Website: macys
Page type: cross-sells
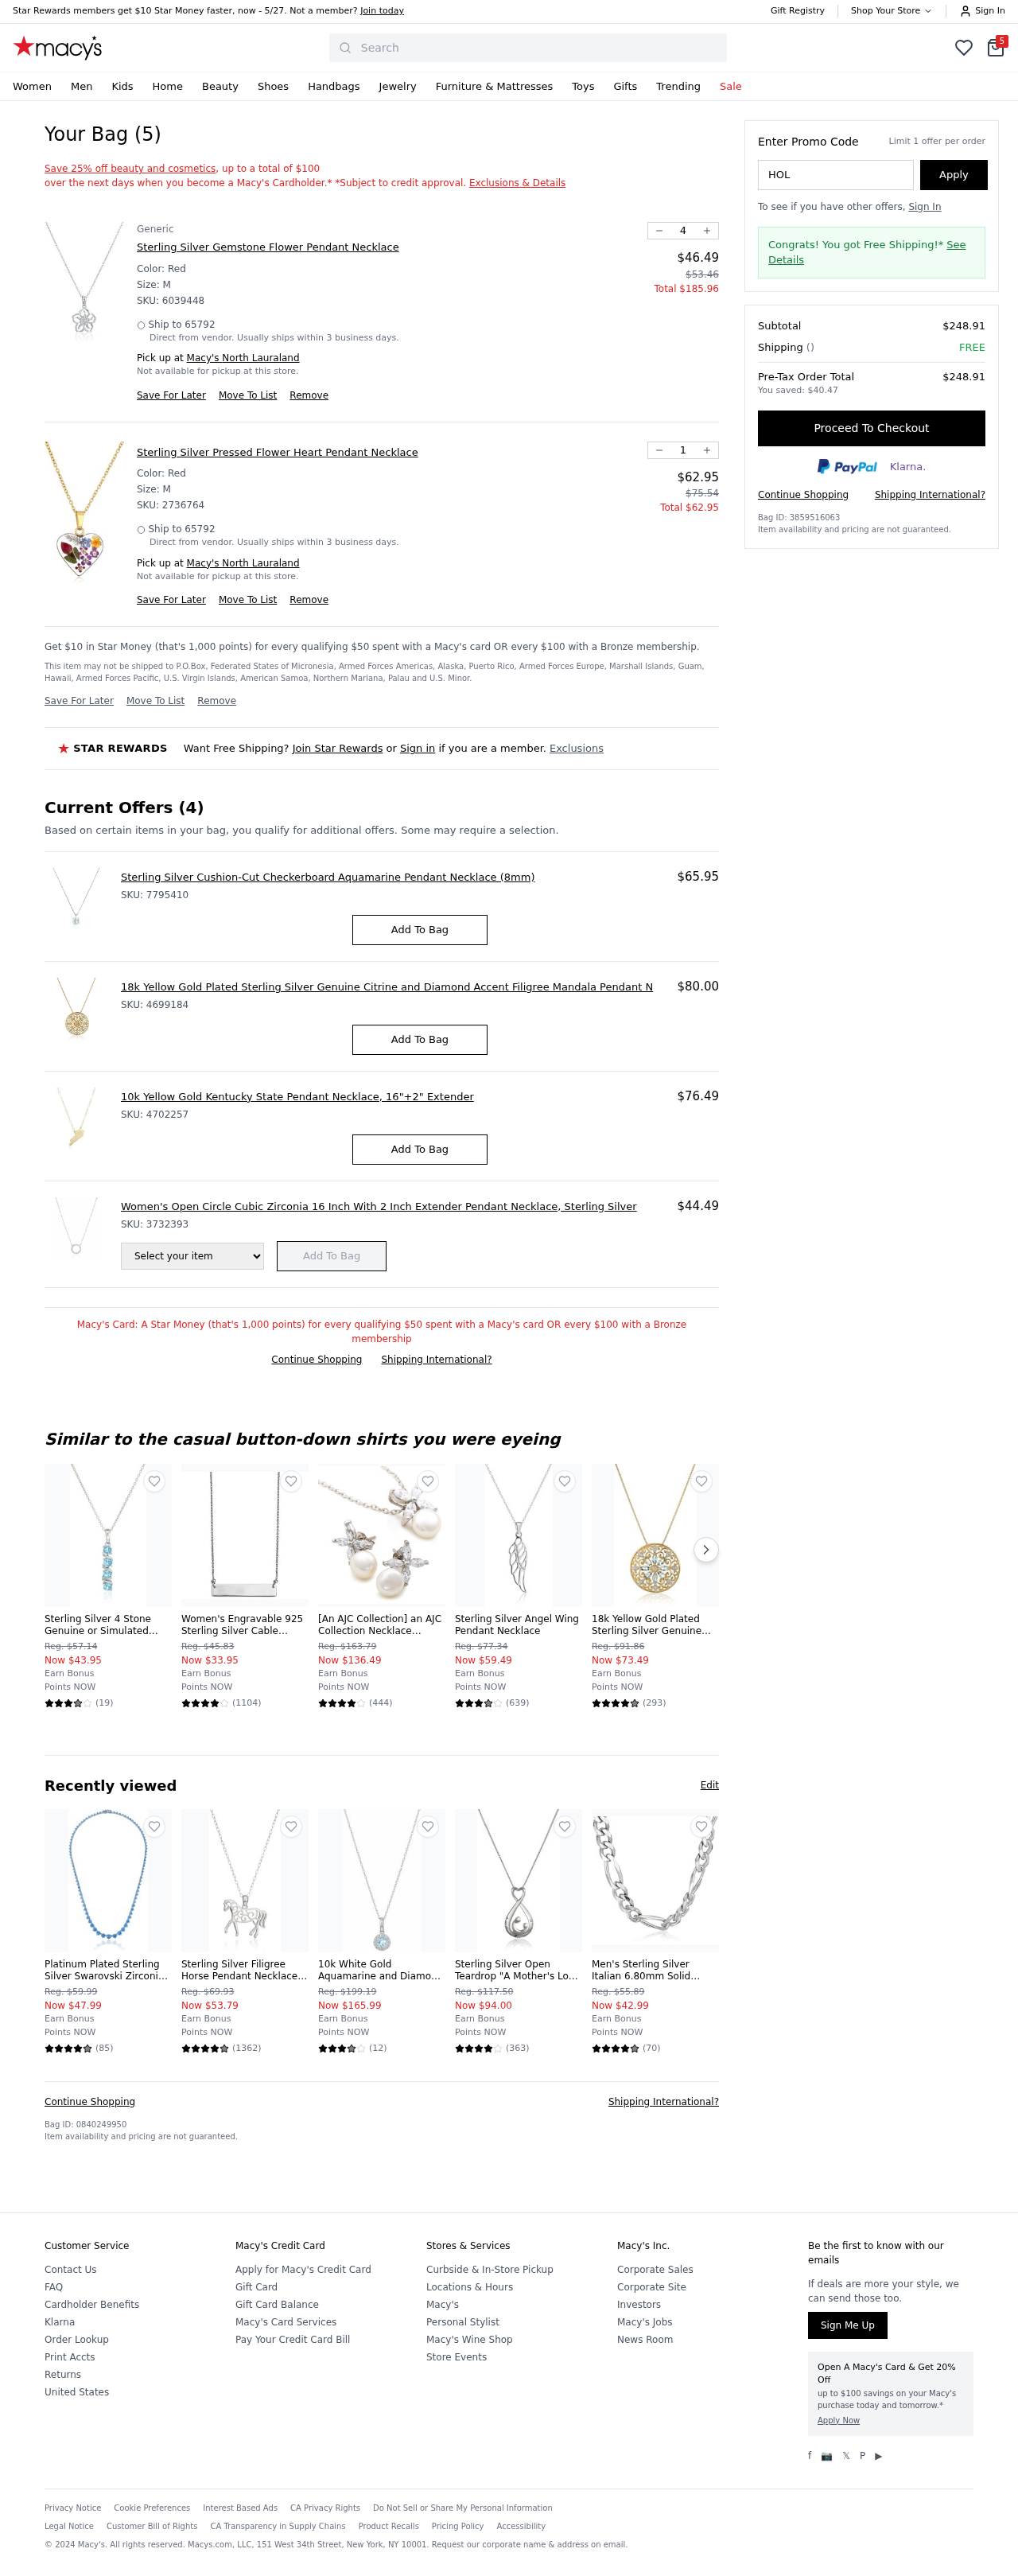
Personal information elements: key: PII_CITY
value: North Lauraland
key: PII_POSTCODE
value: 65792
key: PII_PROMO_CODE
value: HOLIDAY47
Product elements: key: PRODUCT10_NAME
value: Platinum Plated Sterling Silver Swarovski Zirconia Artic Blue Round-Cut Graduated Riviera Necklace,
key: PRODUCT10_NUM_RATINGS
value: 85
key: PRODUCT10_PRICE
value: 47.99
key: PRODUCT10_RATING
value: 4.7
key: PRODUCT11_NAME
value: Sterling Silver Filigree Horse Pendant Necklace, 18"
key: PRODUCT11_NUM_RATINGS
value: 1362
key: PRODUCT11_PRICE
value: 53.79
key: PRODUCT11_RATING
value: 4.7
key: PRODUCT12_NAME
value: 10k White Gold Aquamarine and Diamond Accent Pendant Necklace
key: PRODUCT12_NUM_RATINGS
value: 12
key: PRODUCT12_PRICE
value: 165.99
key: PRODUCT12_RATING
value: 3.7
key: PRODUCT13_NAME
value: Sterling Silver Open Teardrop "A Mother's Love is Forever" Pendant Necklace, 18"
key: PRODUCT13_NUM_RATINGS
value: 363
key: PRODUCT13_PRICE
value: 94
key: PRODUCT13_RATING
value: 4.2
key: PRODUCT14_NAME
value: Men's Sterling Silver Italian 6.80mm Solid Figaro Link-Chain Necklace, 22"
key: PRODUCT14_NUM_RATINGS
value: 70
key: PRODUCT14_PRICE
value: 42.99
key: PRODUCT14_RATING
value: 4.7
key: PRODUCT15_NAME
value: Sterling Silver Cushion-Cut Checkerboard Aquamarine Pendant Necklace (8mm)
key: PRODUCT15_PRICE
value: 65.95
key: PRODUCT16_NAME
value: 10k Yellow Gold Kentucky State Pendant Necklace, 16"+2" Extender
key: PRODUCT16_PRICE
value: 76.49
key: PRODUCT1_BRAND
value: Generic
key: PRODUCT1_NAME
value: Sterling Silver Gemstone Flower Pendant Necklace
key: PRODUCT1_PRICE
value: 46.49
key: PRODUCT1_QUANTITY
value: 4
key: PRODUCT2_NAME
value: Sterling Silver Pressed Flower Heart Pendant Necklace
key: PRODUCT2_PRICE
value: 62.95
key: PRODUCT2_QUANTITY
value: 1
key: PRODUCT3_NAME
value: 18k Yellow Gold Plated Sterling Silver Genuine Citrine and Diamond Accent Filigree Mandala Pendant N
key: PRODUCT3_PRICE
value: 80
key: PRODUCT4_NAME
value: Women's Open Circle Cubic Zirconia 16 Inch With 2 Inch Extender Pendant Necklace, Sterling Silver
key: PRODUCT4_PRICE
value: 44.49
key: PRODUCT5_NAME
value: Sterling Silver 4 Stone Genuine or Simulated Gemstone Pendant Necklace 46cm
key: PRODUCT5_NUM_RATINGS
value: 19
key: PRODUCT5_PRICE
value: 43.95
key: PRODUCT5_RATING
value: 3.9
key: PRODUCT6_NAME
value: Women's Engravable 925 Sterling Silver Cable Chain Necklace with 7X28MM Polished I.D. Bar, Size 0
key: PRODUCT6_NUM_RATINGS
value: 1104
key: PRODUCT6_PRICE
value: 33.95
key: PRODUCT6_RATING
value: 4.2
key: PRODUCT7_NAME
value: [An AJC Collection] an AJC Collection Necklace Platinum coating Freshwater Pearl Pendant & Earrings
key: PRODUCT7_NUM_RATINGS
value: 444
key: PRODUCT7_PRICE
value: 136.49
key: PRODUCT7_RATING
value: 4
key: PRODUCT8_NAME
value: Sterling Silver Angel Wing Pendant Necklace
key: PRODUCT8_NUM_RATINGS
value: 639
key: PRODUCT8_PRICE
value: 59.49
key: PRODUCT8_RATING
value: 3.6
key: PRODUCT9_NAME
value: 18k Yellow Gold Plated Sterling Silver Genuine Sky Blue Topaz and Diamond Accent Filigree Mandala Pe
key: PRODUCT9_NUM_RATINGS
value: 293
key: PRODUCT9_PRICE
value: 73.49
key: PRODUCT9_RATING
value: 4.6
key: PRODUCT1_SKU
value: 6039448
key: PRODUCT1_ORIGINAL_PRICE
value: $53.46
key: PRODUCT1_TOTAL
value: $185.96
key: PRODUCT2_SKU
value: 2736764
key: PRODUCT2_ORIGINAL_PRICE
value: $75.54
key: PRODUCT2_TOTAL
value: $62.95
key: PRODUCT15_SKU
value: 7795410
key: PRODUCT3_SKU
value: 4699184
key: PRODUCT16_SKU
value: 4702257
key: PRODUCT4_SKU
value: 3732393
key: PRODUCT5_ORIGINAL_PRICE
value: Reg. $57.14
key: PRODUCT6_ORIGINAL_PRICE
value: Reg. $45.83
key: PRODUCT7_ORIGINAL_PRICE
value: Reg. $163.79
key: PRODUCT8_ORIGINAL_PRICE
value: Reg. $77.34
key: PRODUCT9_ORIGINAL_PRICE
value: Reg. $91.86
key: PRODUCT10_ORIGINAL_PRICE
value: Reg. $59.99
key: PRODUCT11_ORIGINAL_PRICE
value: Reg. $69.93
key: PRODUCT12_ORIGINAL_PRICE
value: Reg. $199.19
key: PRODUCT13_ORIGINAL_PRICE
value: Reg. $117.50
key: PRODUCT14_ORIGINAL_PRICE
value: Reg. $55.89
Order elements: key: ORDER_NUM_ITEMS
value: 5
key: ORDER_SUBTOTAL
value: $248.91
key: ORDER_TOTAL
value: $248.91
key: ORDER_SAVINGS
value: $40.47
Search elements: key: HEADER_SEARCH
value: Search